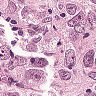
Metastatic tissue present: yes